Question: I may be way off of the mark here but looking at the following debugging output, I can see that 'line.value' is referencing the same string as 'name.value' (id=70). The two strings only differ by '.count'. What sort of code would output similar results? Is this also a result of optimisation? (Sorry in advance if this is a bit of a silly/inappropriate question).

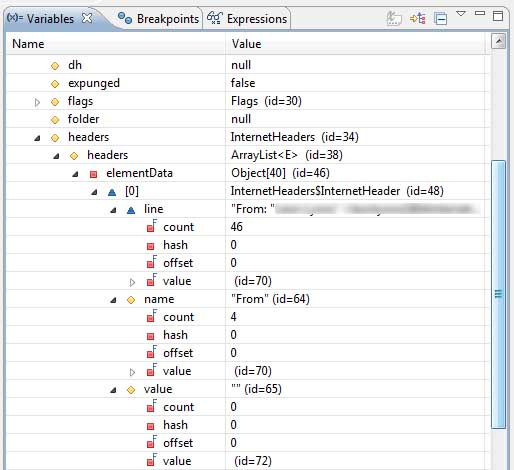
Answer: Typically 'String.substring()' would do that. Or 'trim()'. (Although there are surely others too, it's just the most obvious example. )
Since 'String's are immutable, it is safe to refer to another string's internal char array to avoid having to create lots of redundant copies of the same character data.